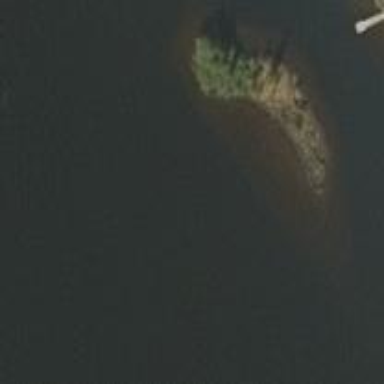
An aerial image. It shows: Islet.